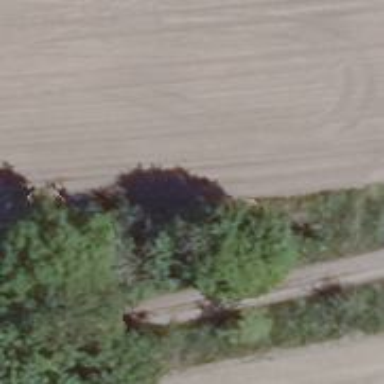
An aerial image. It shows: Row of broadleaved trees.